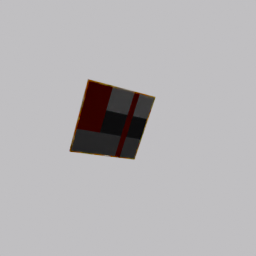
Label: decoration